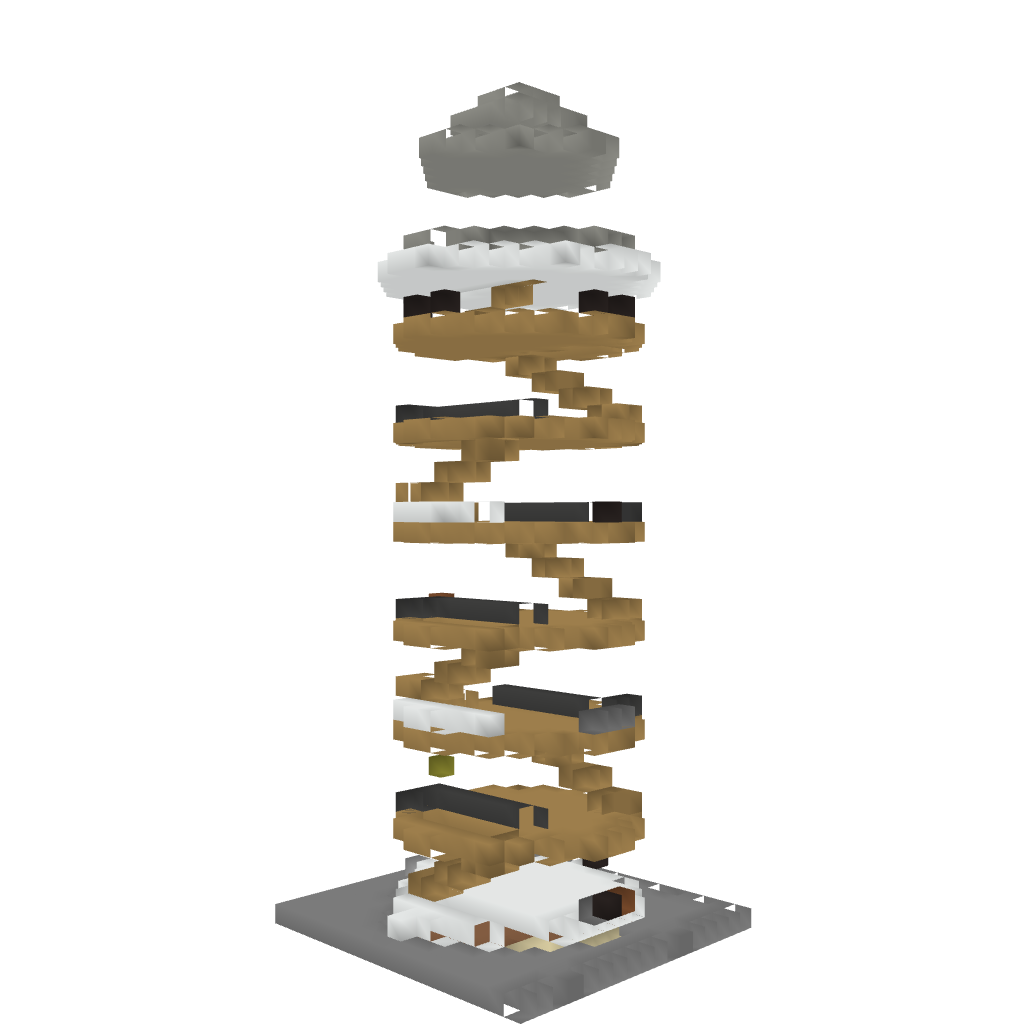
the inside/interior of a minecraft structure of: small lighthouse